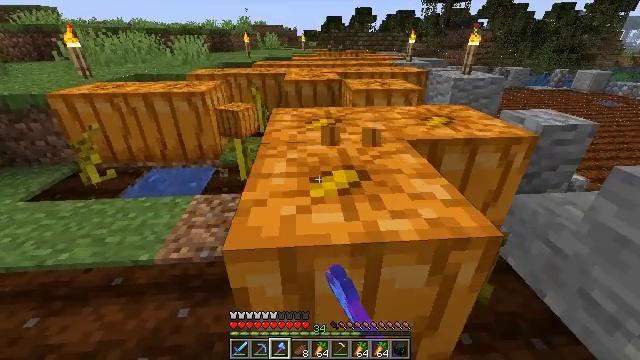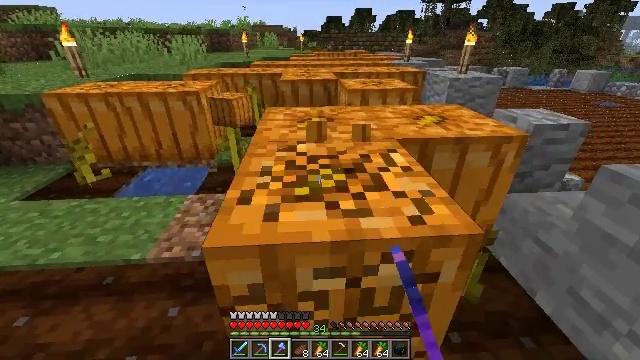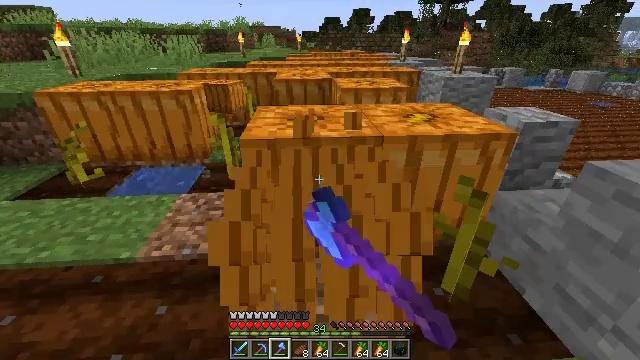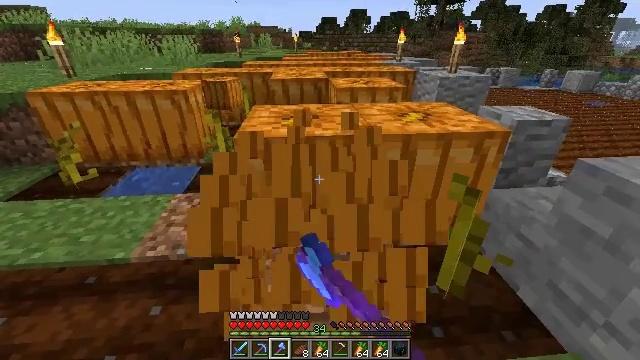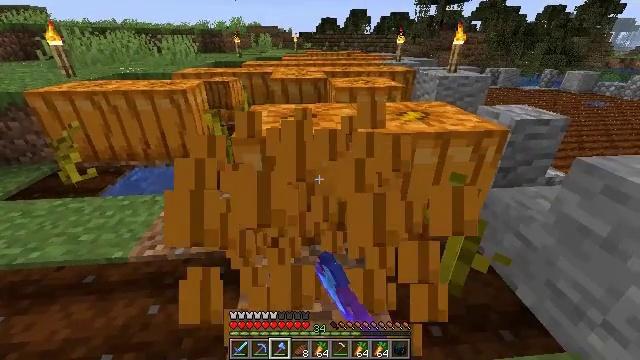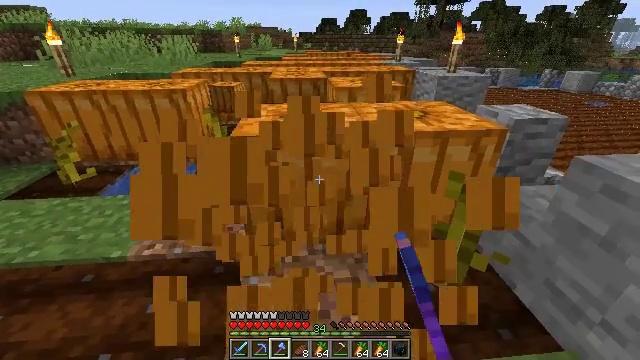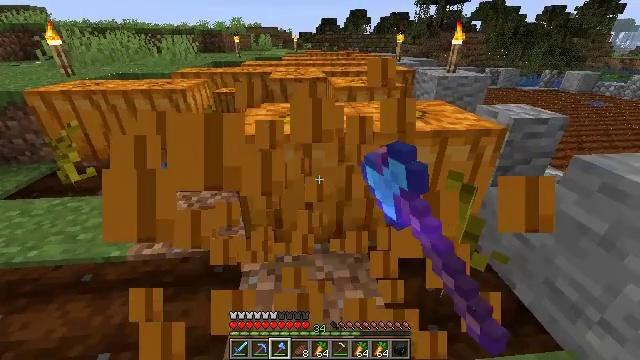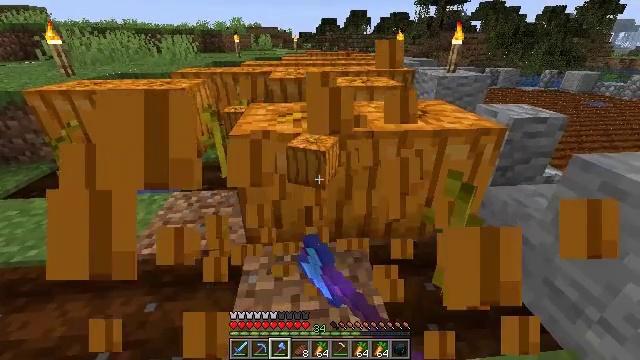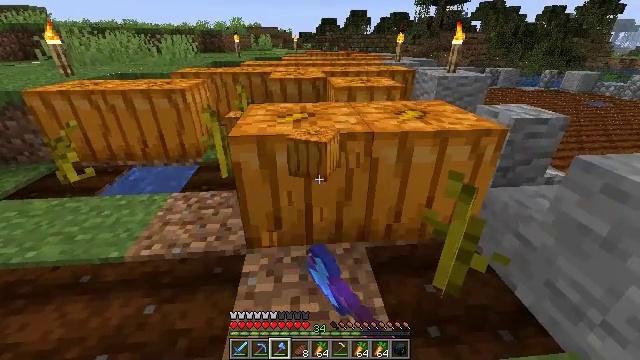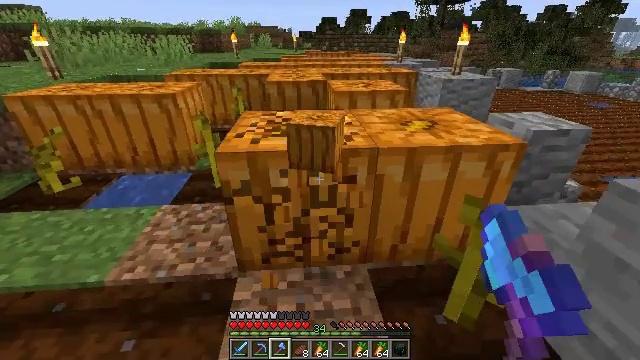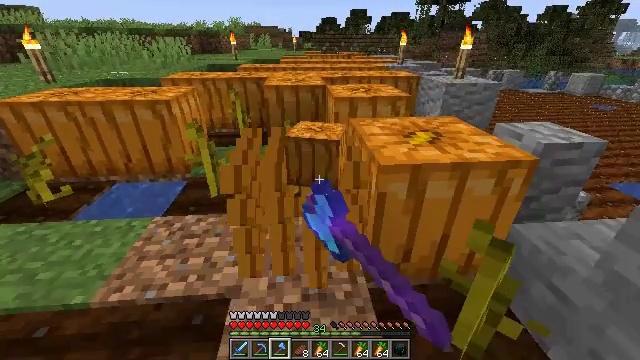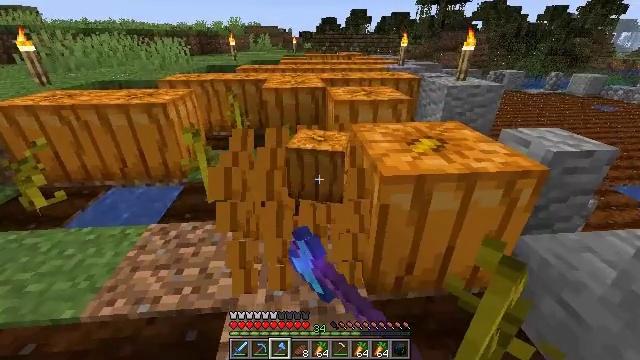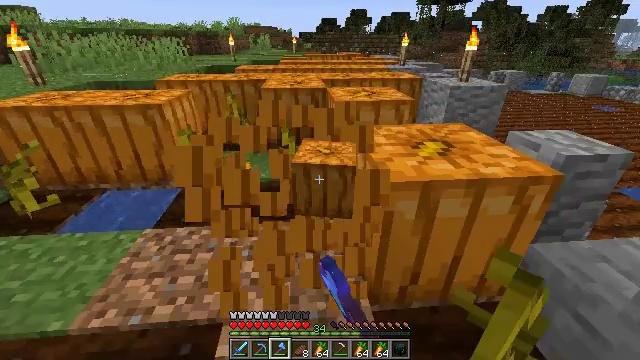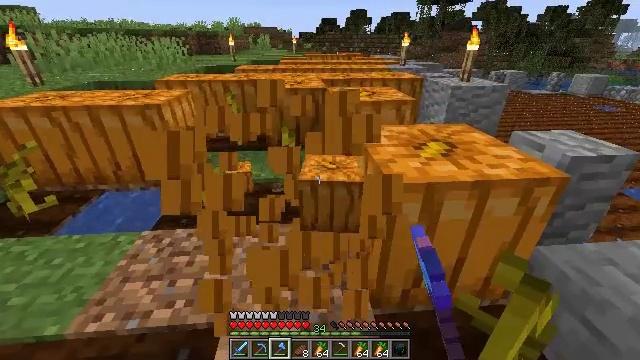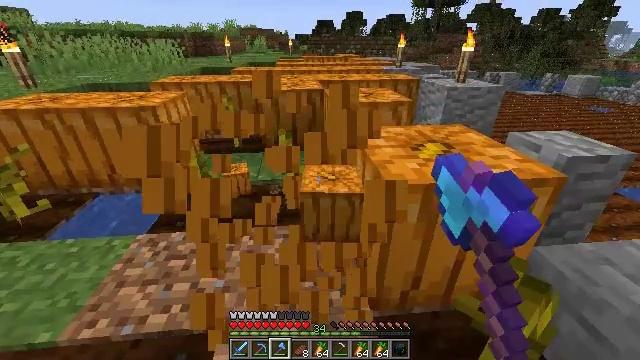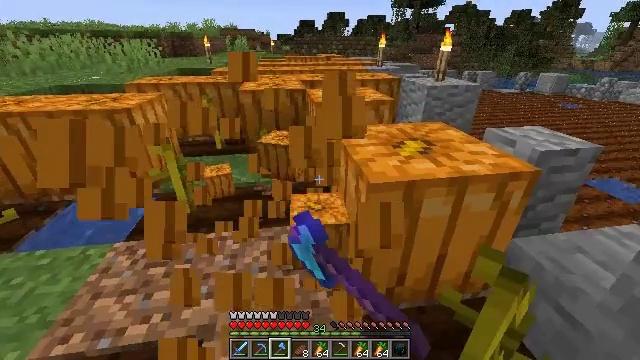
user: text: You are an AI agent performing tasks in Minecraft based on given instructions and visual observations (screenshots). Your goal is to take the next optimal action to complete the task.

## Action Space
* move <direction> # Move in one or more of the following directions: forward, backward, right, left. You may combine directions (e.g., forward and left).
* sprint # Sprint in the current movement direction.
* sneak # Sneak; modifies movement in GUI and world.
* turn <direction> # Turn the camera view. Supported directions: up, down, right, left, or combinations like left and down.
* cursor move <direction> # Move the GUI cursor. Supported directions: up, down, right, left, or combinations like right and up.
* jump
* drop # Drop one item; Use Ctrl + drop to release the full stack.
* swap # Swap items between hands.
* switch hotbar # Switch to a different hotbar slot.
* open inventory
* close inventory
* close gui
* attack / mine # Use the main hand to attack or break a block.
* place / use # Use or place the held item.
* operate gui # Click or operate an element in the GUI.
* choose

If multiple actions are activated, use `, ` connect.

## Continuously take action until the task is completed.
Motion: motion action
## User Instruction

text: Mine the pumpkin from the ground.
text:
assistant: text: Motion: attack / mine
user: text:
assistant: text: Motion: attack / mine
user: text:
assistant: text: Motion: attack / mine
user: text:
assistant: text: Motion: attack / mine
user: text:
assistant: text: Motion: attack / mine
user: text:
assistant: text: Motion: attack / mine
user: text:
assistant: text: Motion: attack / mine
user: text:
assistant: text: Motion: move forward, attack / mine
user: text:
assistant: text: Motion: move forward, attack / mine
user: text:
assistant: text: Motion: move forward, attack / mine
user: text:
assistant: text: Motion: attack / mine
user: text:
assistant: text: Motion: attack / mine
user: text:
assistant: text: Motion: attack / mine
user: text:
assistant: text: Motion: attack / mine
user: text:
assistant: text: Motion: move right, turn right, attack / mine
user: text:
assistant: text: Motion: move right, turn right, attack / mine
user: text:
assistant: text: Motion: move right, turn right, attack / mine
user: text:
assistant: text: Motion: attack / mine
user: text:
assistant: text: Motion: attack / mine
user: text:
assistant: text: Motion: turn down, attack / mine
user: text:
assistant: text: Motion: turn right and down, attack / mine
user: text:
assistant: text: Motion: turn down, attack / mine
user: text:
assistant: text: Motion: attack / mine